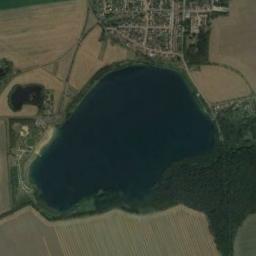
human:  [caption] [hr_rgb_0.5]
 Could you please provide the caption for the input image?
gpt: There are many trees around the lake .